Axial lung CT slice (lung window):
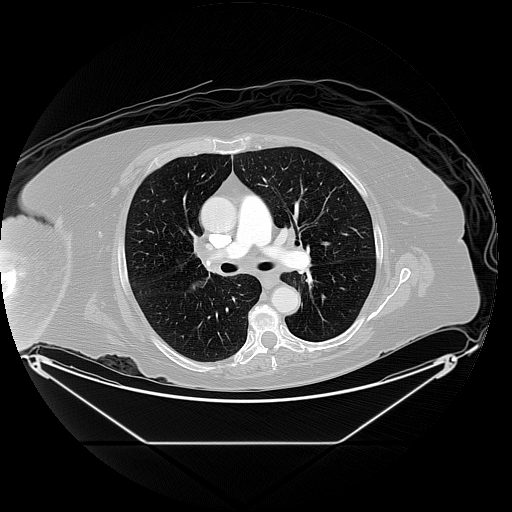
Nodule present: no